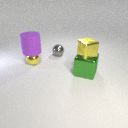
large green metal cube below small yellow metal cube